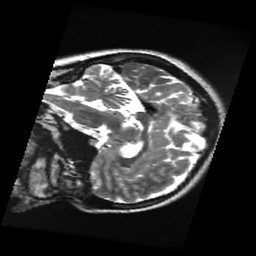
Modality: T2w
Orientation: sagittal
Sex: female
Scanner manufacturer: ge
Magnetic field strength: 3 T
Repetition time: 5 s
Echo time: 0.1022 s